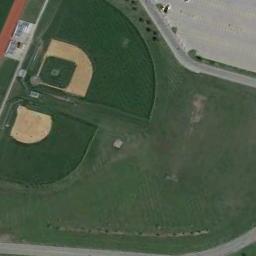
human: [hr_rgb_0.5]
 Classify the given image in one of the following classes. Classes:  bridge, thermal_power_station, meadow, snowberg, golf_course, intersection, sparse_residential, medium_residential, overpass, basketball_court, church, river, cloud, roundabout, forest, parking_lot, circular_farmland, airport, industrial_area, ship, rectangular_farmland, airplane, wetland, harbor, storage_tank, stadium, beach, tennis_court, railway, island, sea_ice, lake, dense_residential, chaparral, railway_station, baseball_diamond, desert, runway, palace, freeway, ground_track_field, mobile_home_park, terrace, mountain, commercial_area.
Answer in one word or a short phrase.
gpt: baseball_diamond